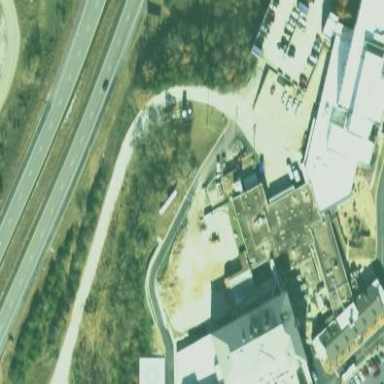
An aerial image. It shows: Hospital building.